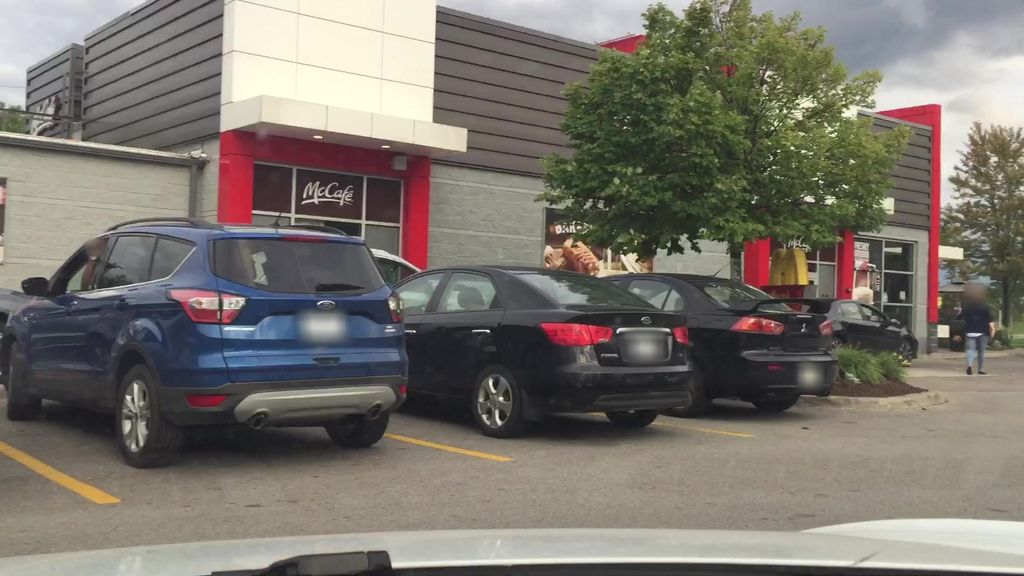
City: toronto